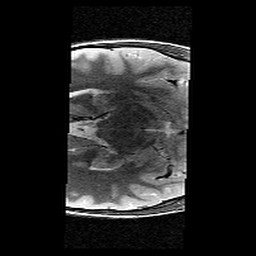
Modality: T2w
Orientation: axial
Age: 11
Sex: male
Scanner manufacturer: siemens
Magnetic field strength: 3 T
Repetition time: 9.23 s
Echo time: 0.067 s